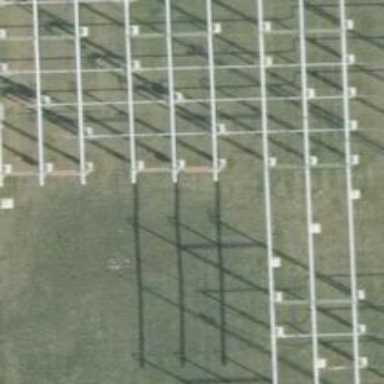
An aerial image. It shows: Power line with 3 cables. It uses busbar.